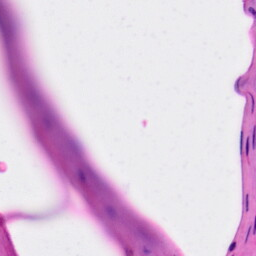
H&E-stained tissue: Skin